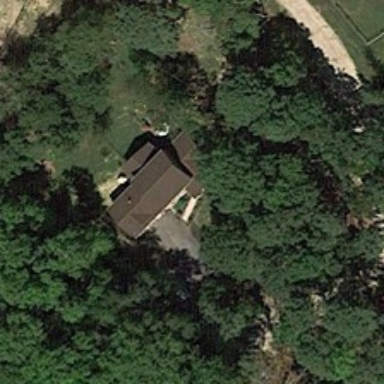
Many green trees are around a building .